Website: lowes
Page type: customer-info-address
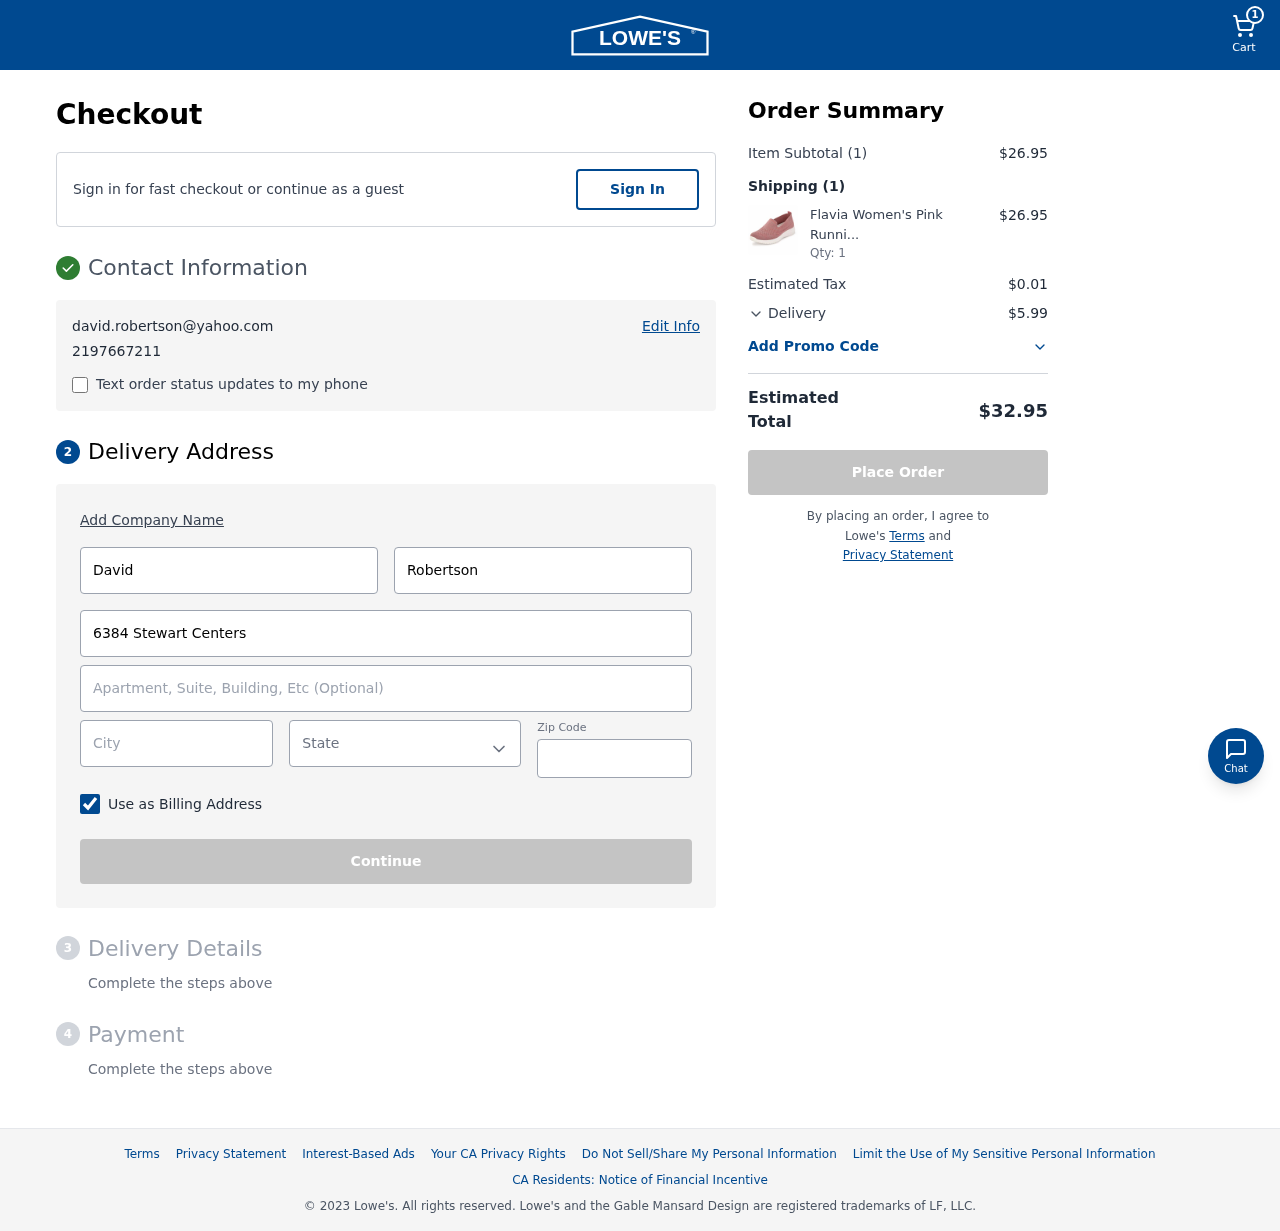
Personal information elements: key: PII_CITY
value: South Hollyberg
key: PII_EMAIL
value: david.robertson@yahoo.com
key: PII_FIRSTNAME
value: David
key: PII_LASTNAME
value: Robertson
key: PII_PHONE
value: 2197667211
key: PII_POSTCODE
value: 47213
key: PII_STATE
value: Alabama
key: PII_STREET
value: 6384 Stewart Centers
Product elements: key: PRODUCT1_NAME
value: Flavia Women's Pink Running Shoes-5 UK (37 EU) (6 US) (FKT/ST-1904/NVY)
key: PRODUCT1_QUANTITY
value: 1
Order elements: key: ORDER_NUM_ITEMS
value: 1
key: ORDER_SUBTOTAL
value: $26.95
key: ORDER_NUM_ITEMS2
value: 1
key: ORDER_SUBTOTAL2
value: $26.95
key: ORDER_TAX
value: $0.01
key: ORDER_SHIPPING_COST
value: $5.99
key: ORDER_TOTAL
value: $32.95